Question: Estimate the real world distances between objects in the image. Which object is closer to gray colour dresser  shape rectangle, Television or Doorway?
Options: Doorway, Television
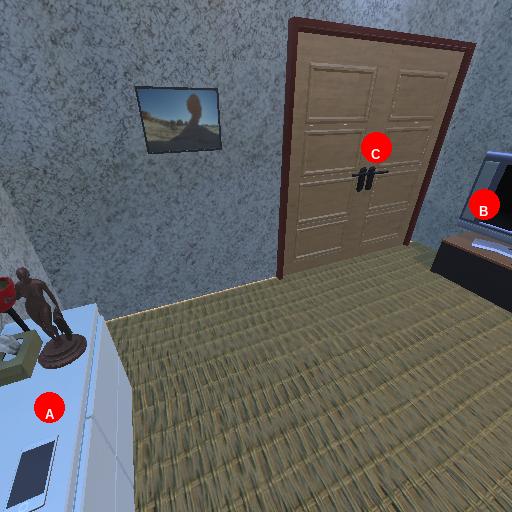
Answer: Doorway